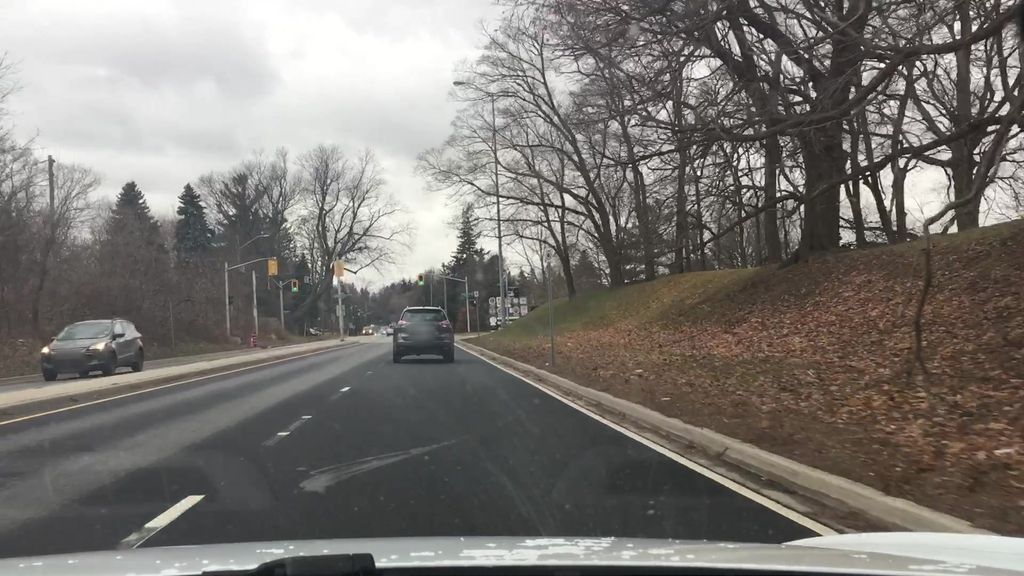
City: hamilton